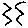
Label: zigzag